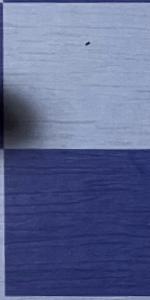
Label: Empty